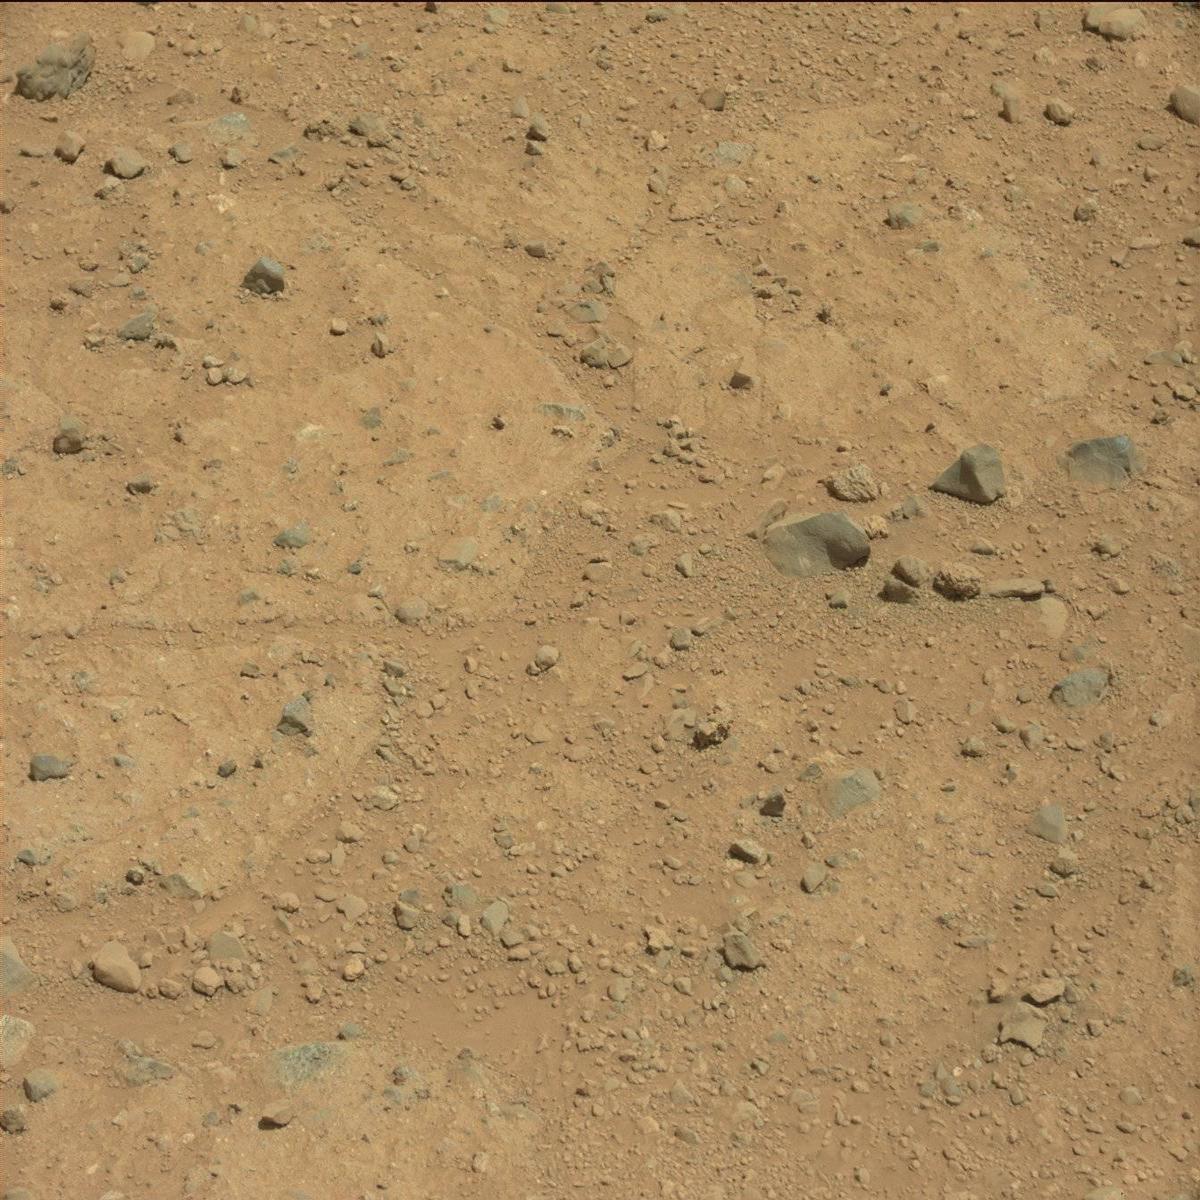
Terrain classes present: Bedrock, Rock, Sand / Soil